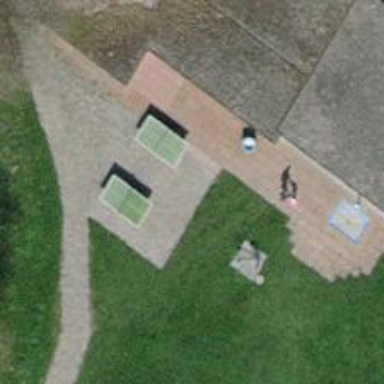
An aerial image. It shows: Pitch for leisure activities.